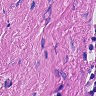
Metastatic tissue present: no